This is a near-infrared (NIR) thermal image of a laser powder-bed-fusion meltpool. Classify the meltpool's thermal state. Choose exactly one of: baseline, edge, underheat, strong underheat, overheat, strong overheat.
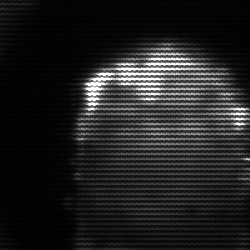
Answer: baseline